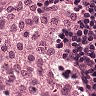
Metastatic tissue present: no